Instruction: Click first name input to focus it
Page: traveler
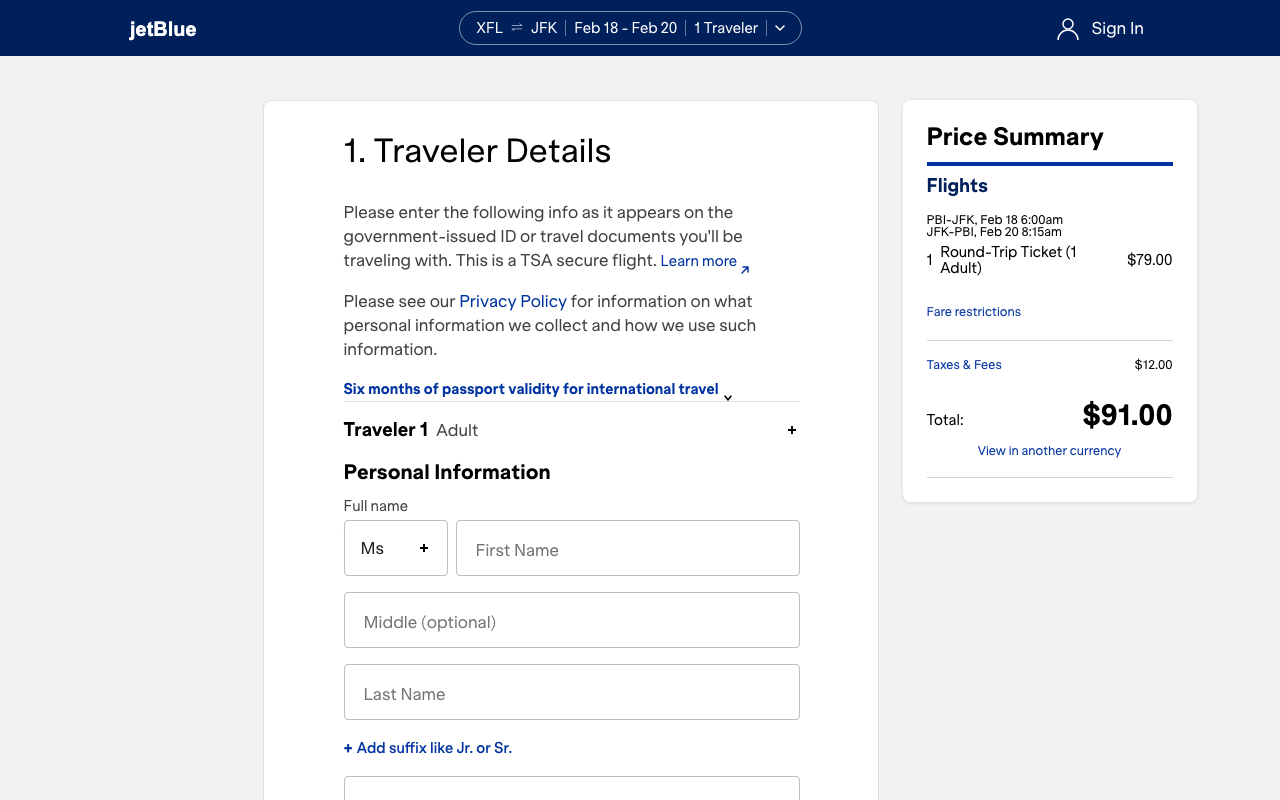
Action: click